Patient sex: M
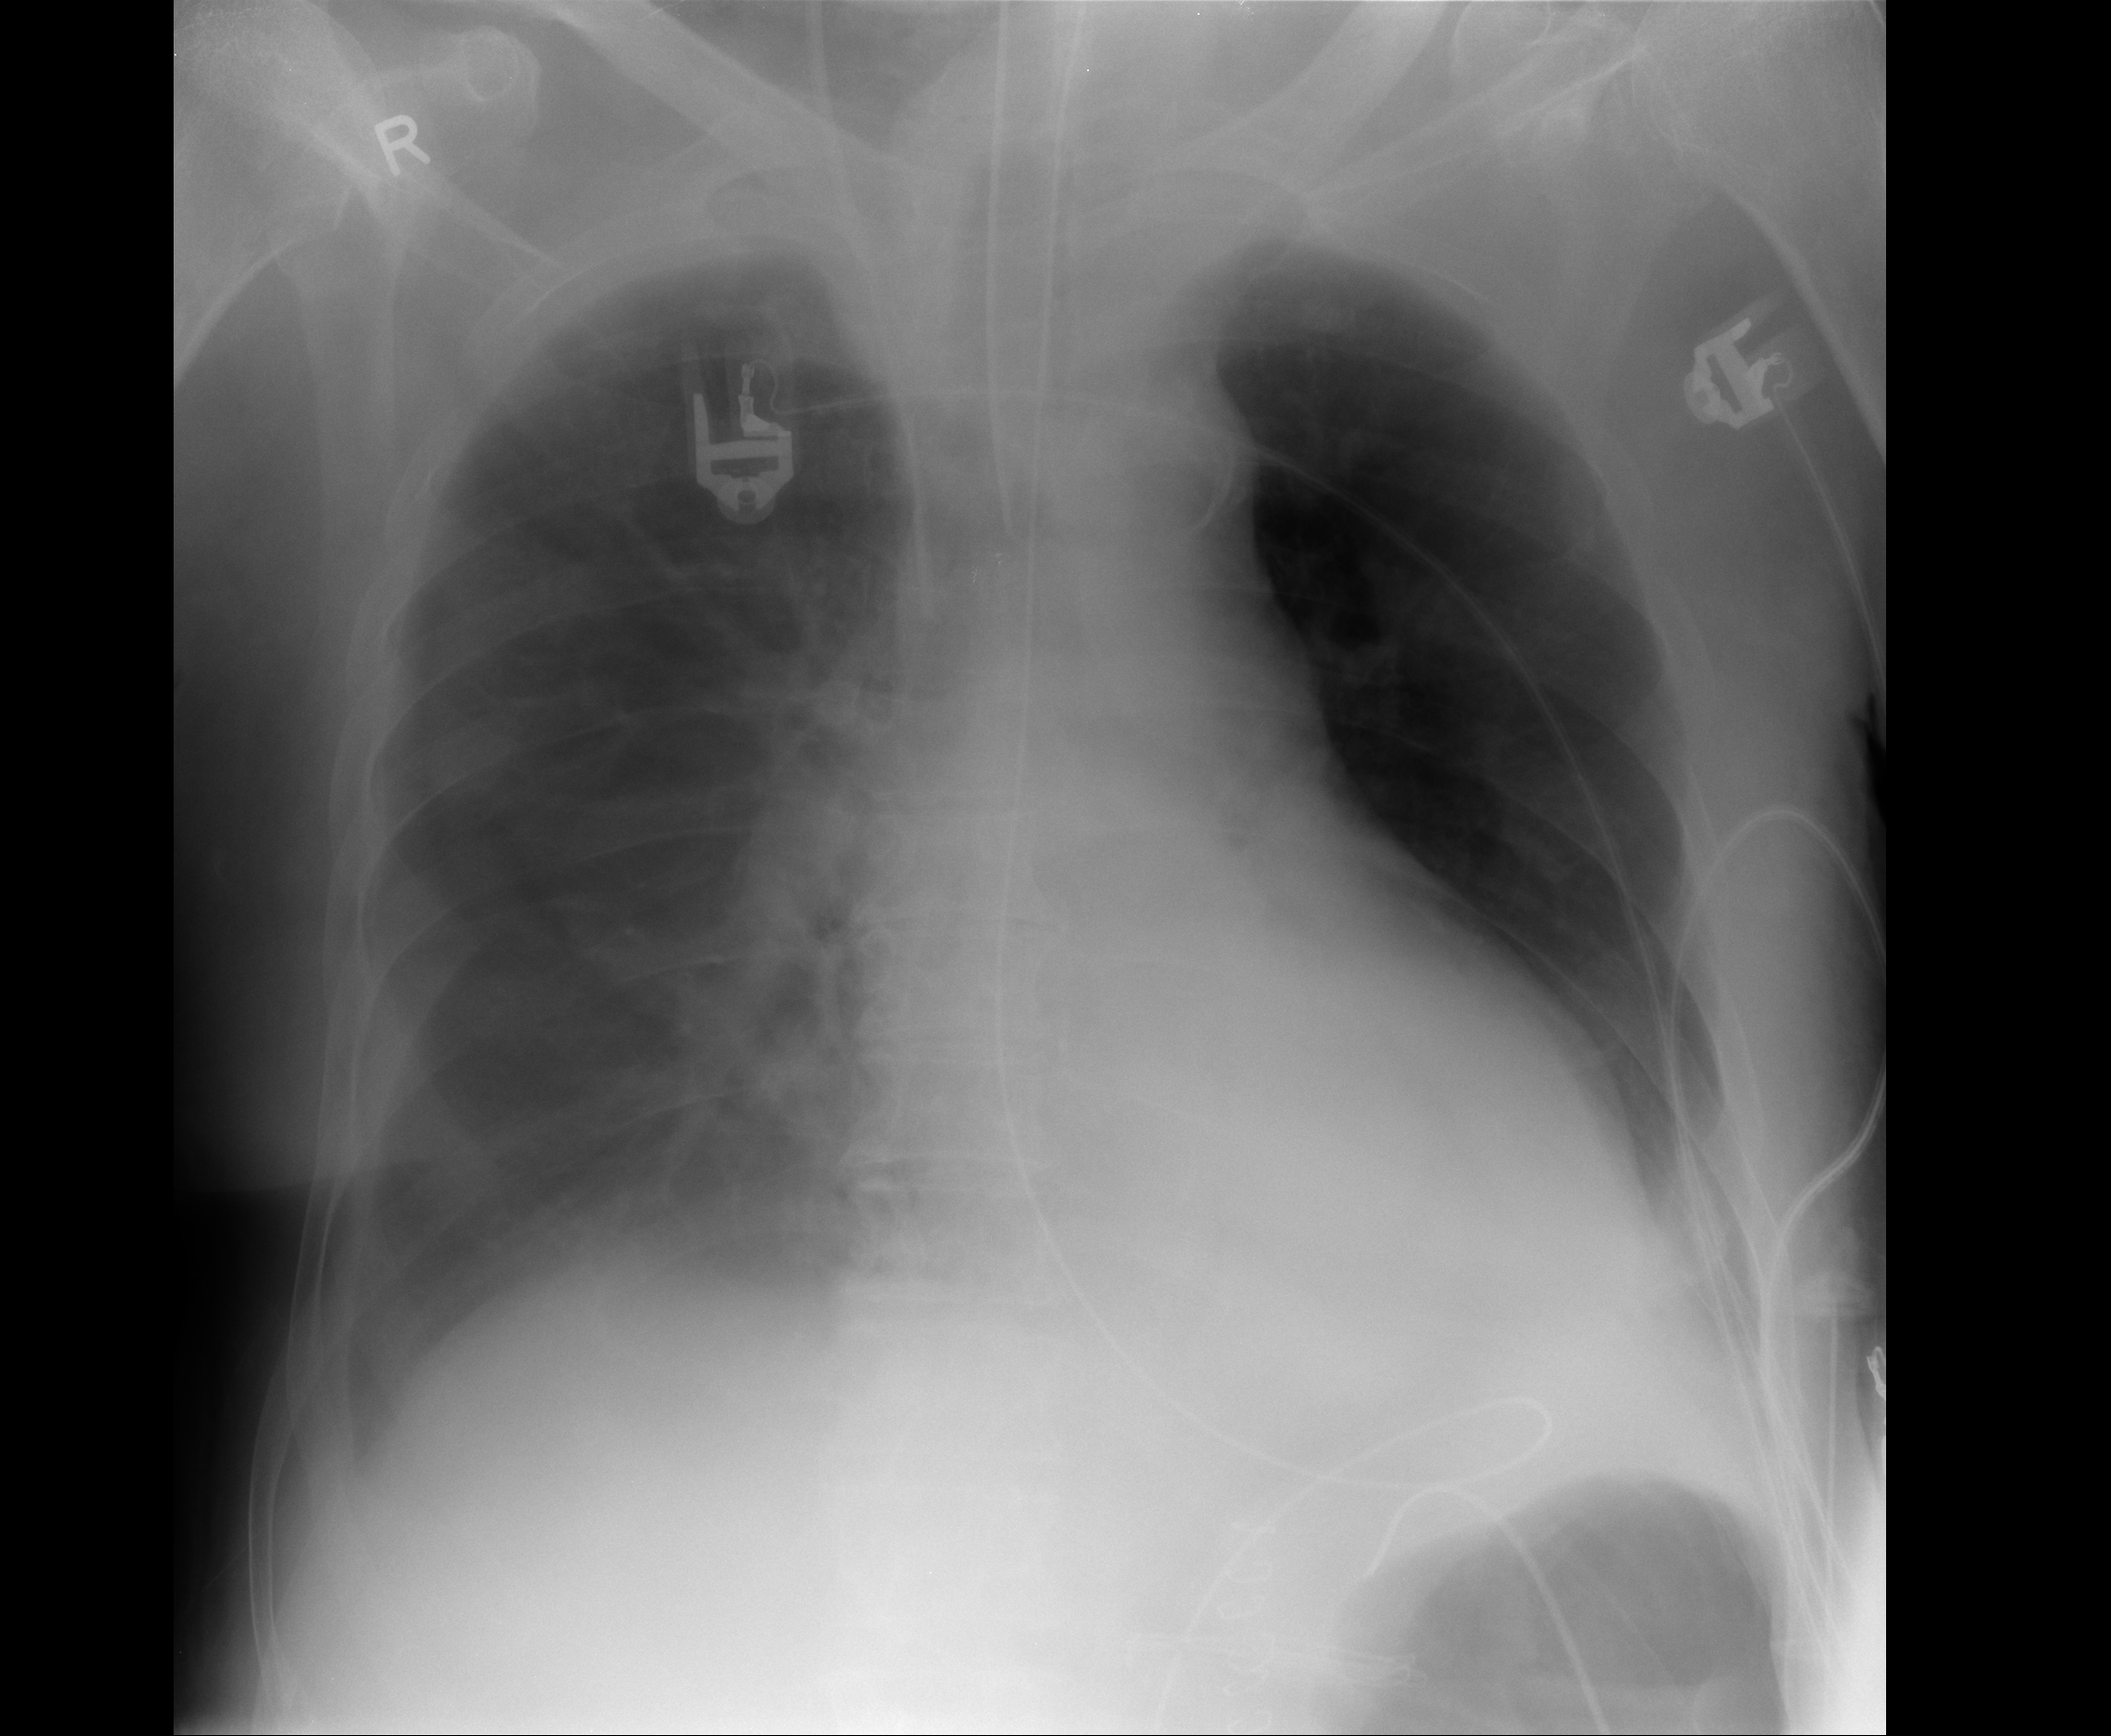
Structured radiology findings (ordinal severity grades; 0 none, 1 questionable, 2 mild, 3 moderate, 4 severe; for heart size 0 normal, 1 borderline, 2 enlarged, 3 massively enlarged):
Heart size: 0
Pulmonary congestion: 0
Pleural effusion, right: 2
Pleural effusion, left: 0
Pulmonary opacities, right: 2
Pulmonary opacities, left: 0
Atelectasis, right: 2
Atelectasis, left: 2